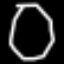
Label: octagon